Field crop: maize
Growth stage: 2
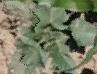
Species: datura